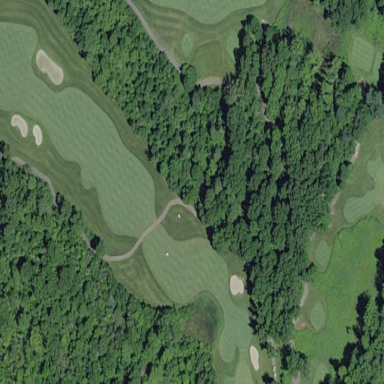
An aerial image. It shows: Grassy area designated as golf fairway.